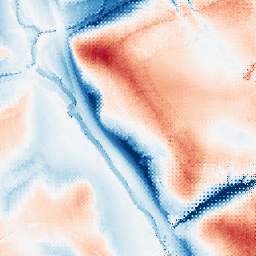
Category: classical
Decomposition family: gaussian_anisotropic
Decomposition parameters: sigma_x: 20
sigma_y: 20
Upsampling method: regularized
Upsampling parameters: scale: 2
lambda_reg: 0.1
Upsampling scale: 2